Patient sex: M
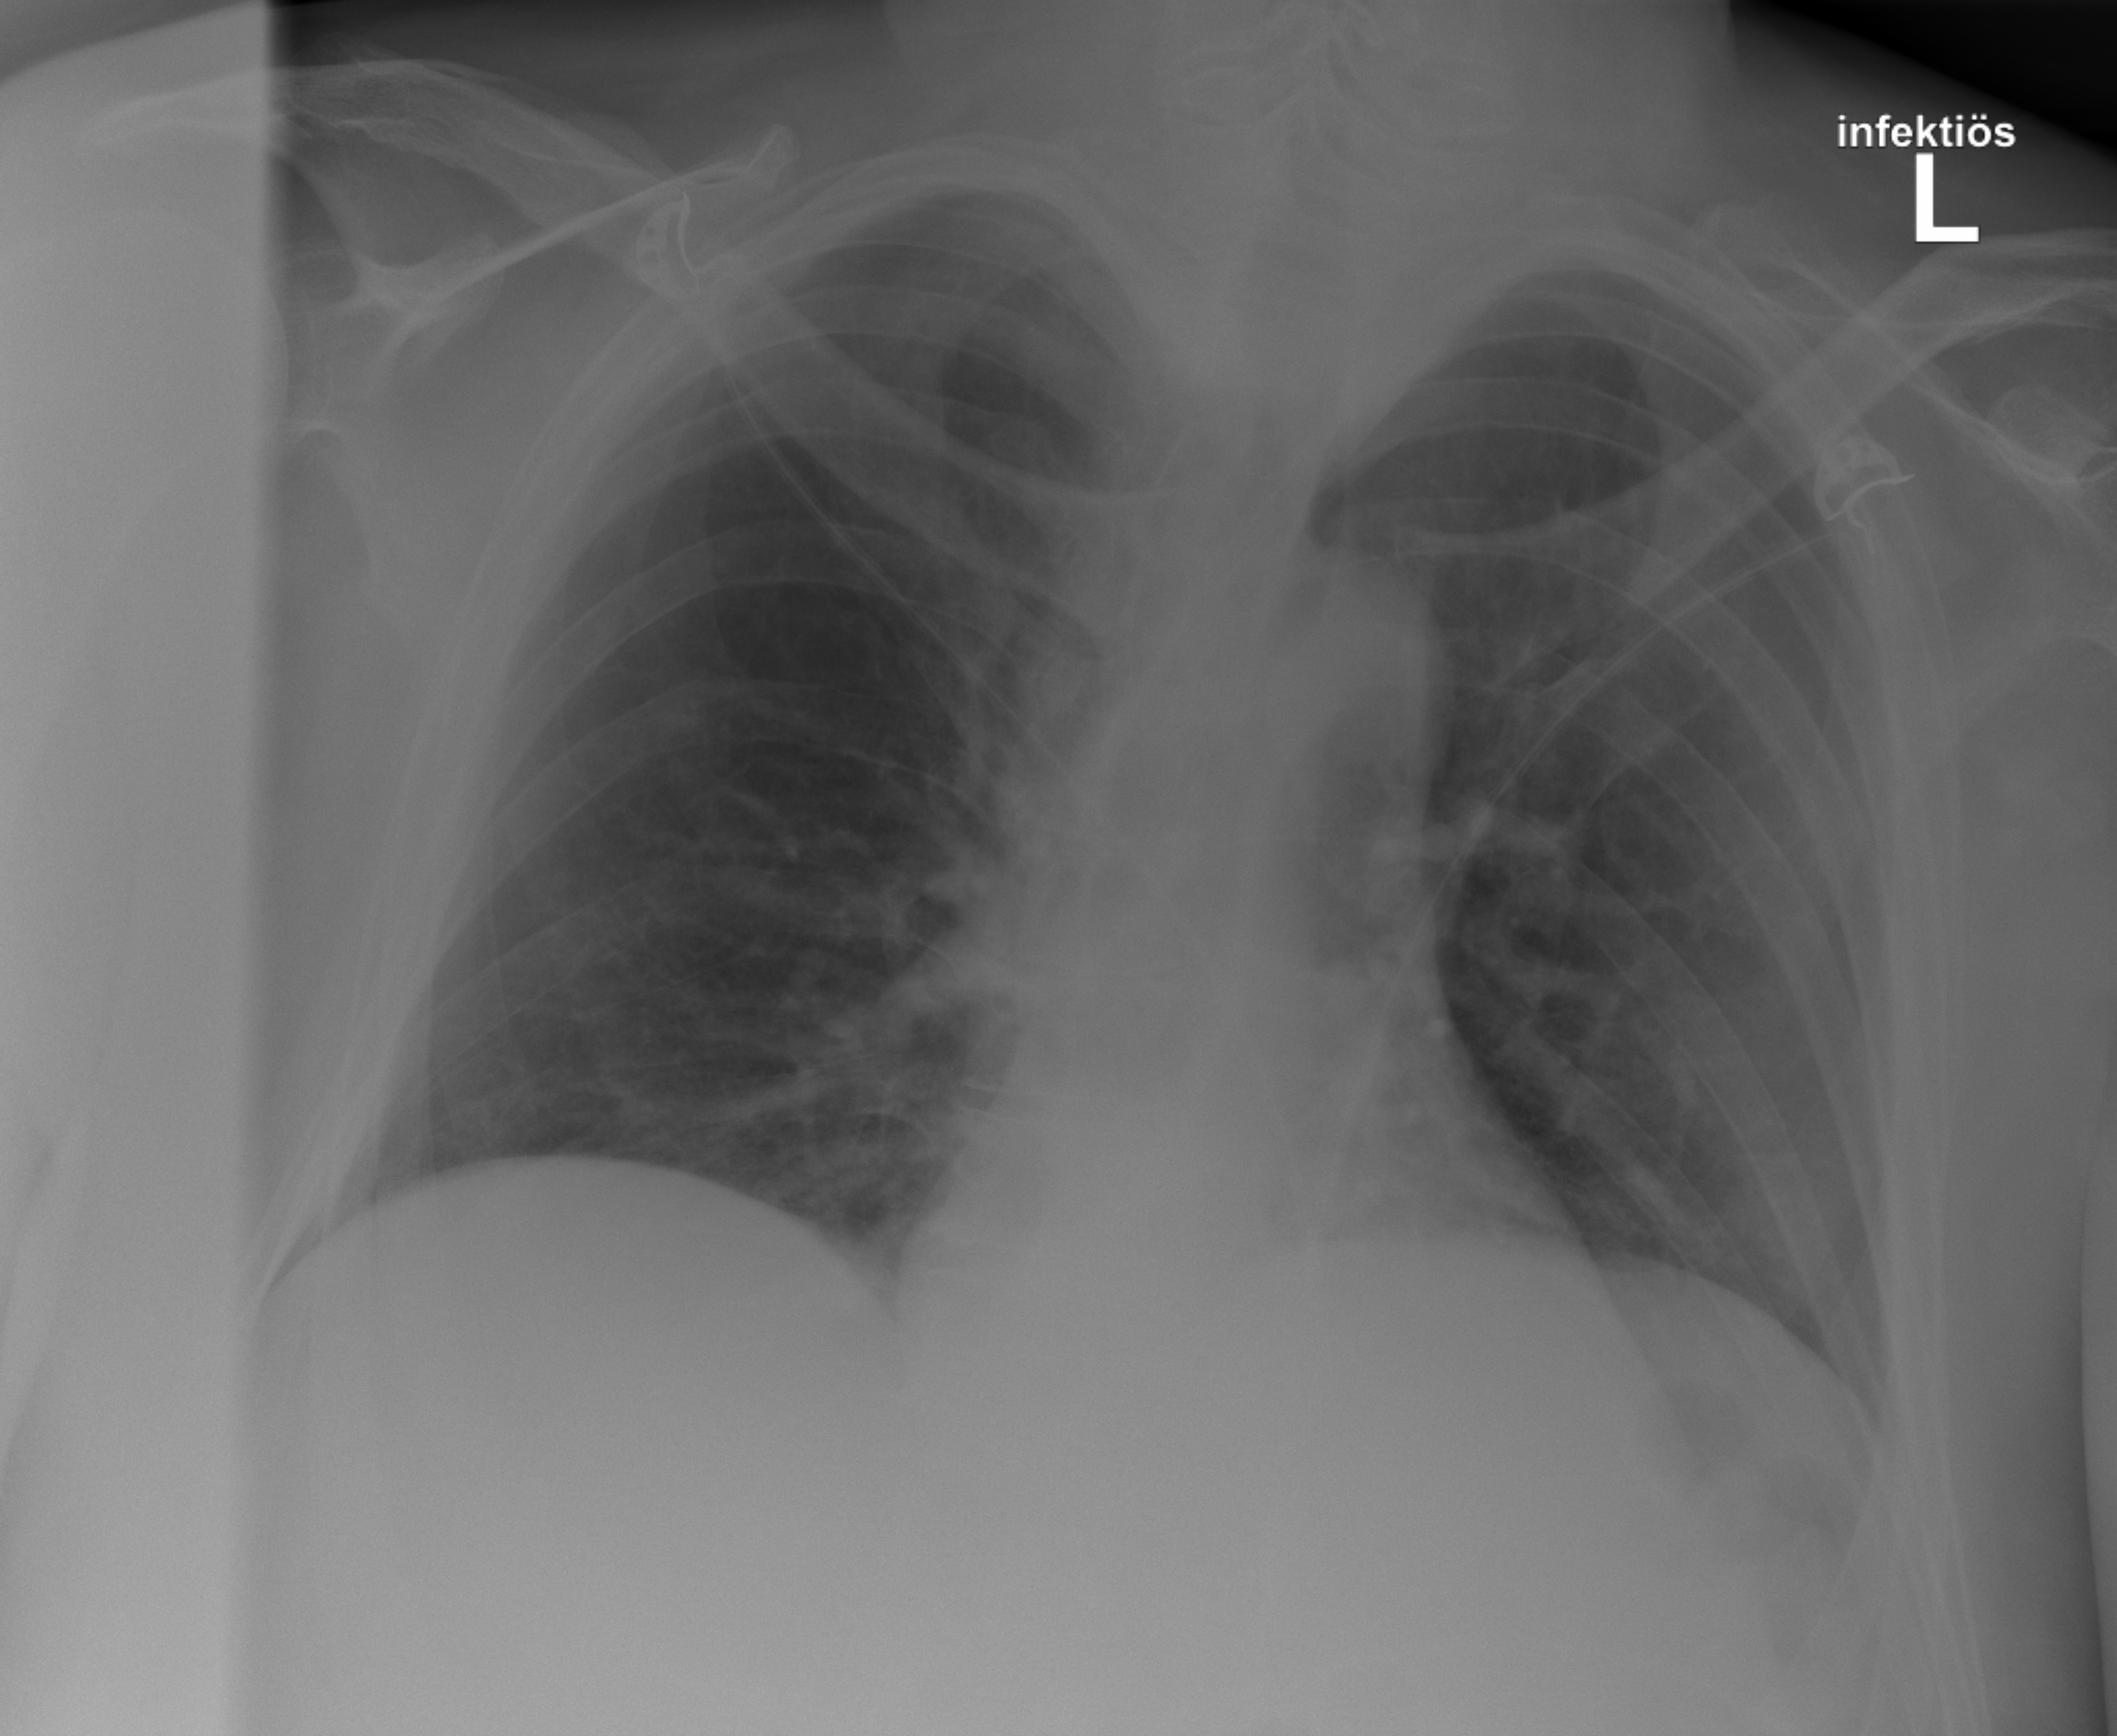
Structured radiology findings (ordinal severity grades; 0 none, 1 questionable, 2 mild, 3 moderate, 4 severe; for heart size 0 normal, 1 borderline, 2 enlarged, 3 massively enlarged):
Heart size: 0
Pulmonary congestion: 0
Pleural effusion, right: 0
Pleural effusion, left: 0
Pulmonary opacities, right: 0
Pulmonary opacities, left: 0
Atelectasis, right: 2
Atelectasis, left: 0